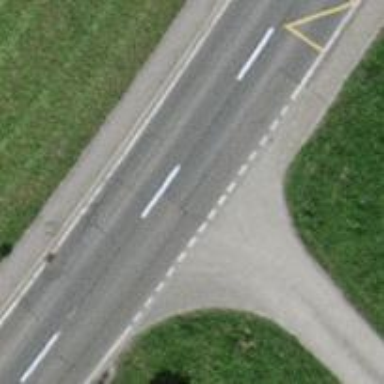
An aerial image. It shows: Well-maintained track road of grade 1.